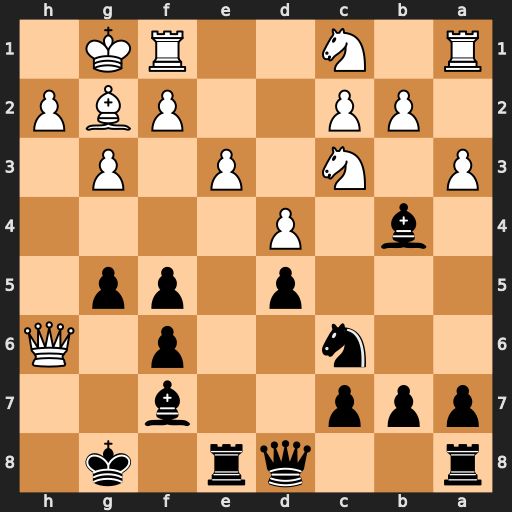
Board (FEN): r2qr1k1/ppp2b2/2n2p1Q/3p1pp1/1b1P4/P1N1P1P1/1PP2PBP/R1N2RK1
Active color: b
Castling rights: -
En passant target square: -
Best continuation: Bf8 Qh3 g4 Qh4 Kg7